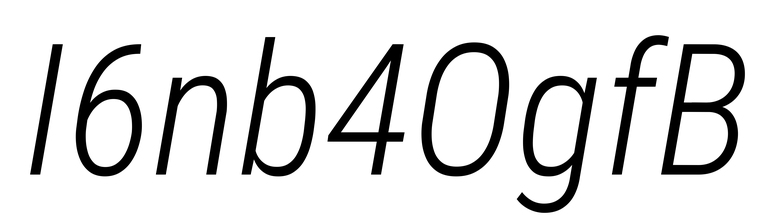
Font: Roboto-Italic_Condensed_Light_Italic